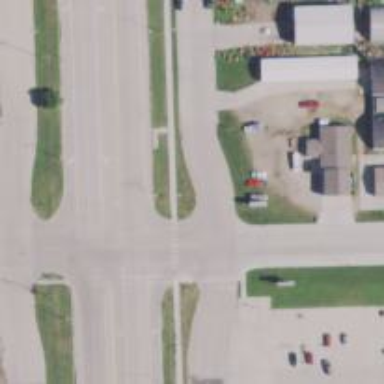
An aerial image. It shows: Marked road crossing.